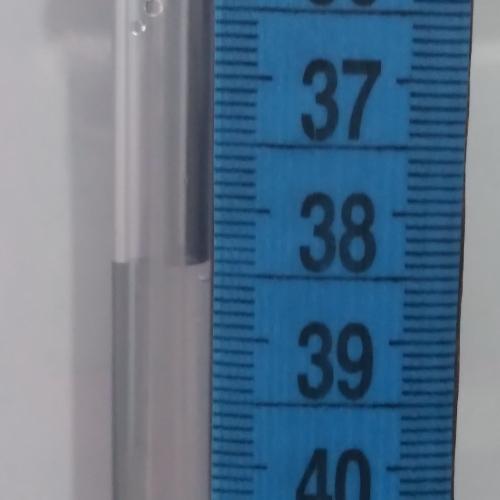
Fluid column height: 38.4 cm